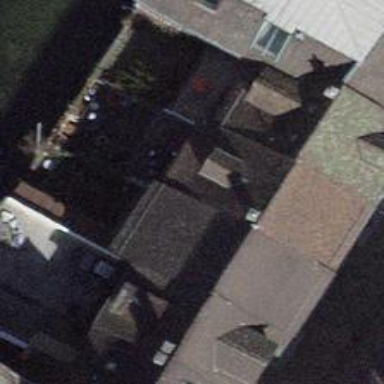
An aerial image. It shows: Building with apartments featuring tiled roof.